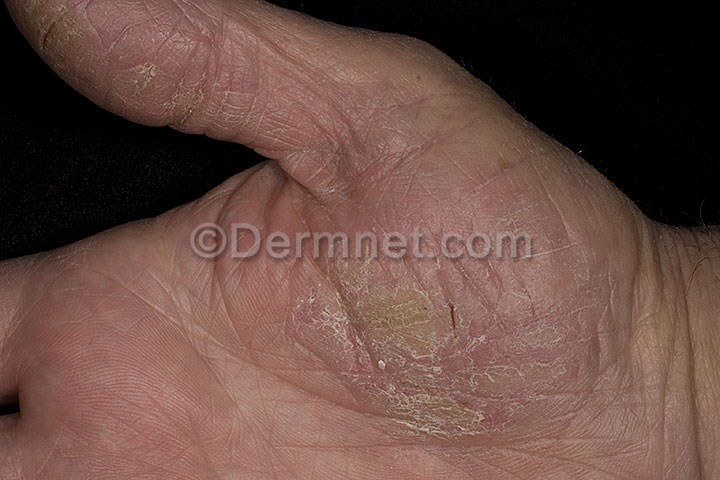
Disease: Psoriasis pictures Lichen Planus and related diseases